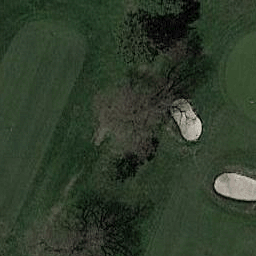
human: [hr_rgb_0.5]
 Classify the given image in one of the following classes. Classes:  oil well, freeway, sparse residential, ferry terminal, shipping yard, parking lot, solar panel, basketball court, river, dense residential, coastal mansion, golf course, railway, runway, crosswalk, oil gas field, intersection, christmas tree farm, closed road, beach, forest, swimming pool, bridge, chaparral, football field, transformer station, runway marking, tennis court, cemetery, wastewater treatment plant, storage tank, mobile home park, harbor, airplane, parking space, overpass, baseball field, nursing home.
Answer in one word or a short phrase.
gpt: golf course